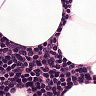
Metastatic tissue present: no